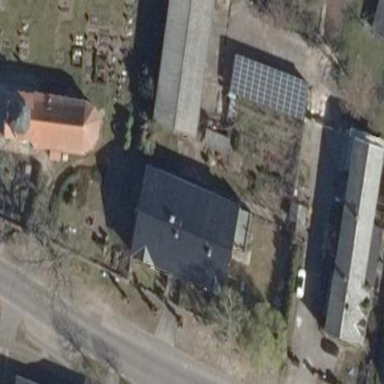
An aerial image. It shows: Residential building with gabled roof made of black roof tiles. The roof is oriented along the structure.